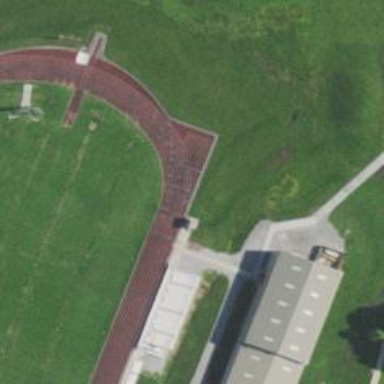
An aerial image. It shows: Track located within leisure land area.